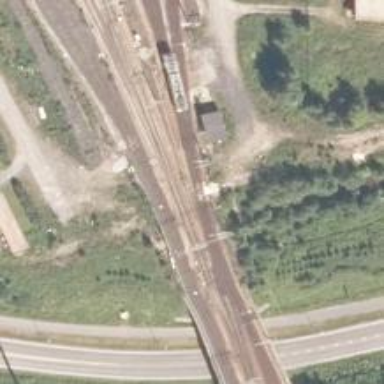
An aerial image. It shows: Single railway track with electrified contact line. It is spur track.